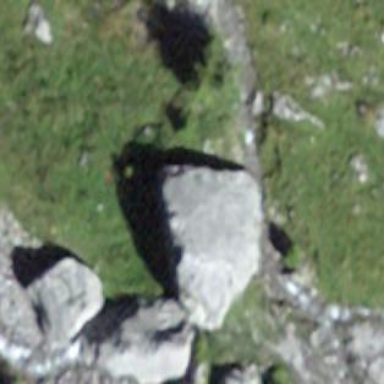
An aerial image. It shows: View of natural rock.